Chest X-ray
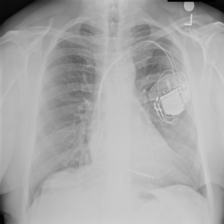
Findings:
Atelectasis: negative
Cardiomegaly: negative
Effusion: negative
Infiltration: negative
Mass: negative
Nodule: negative
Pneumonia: negative
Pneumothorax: negative
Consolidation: negative
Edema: negative
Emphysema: negative
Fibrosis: negative
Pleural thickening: negative
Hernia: negative